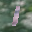
Label: 1